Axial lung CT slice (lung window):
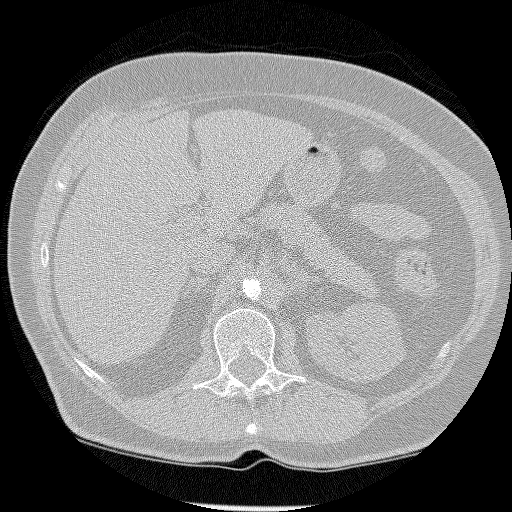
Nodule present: no